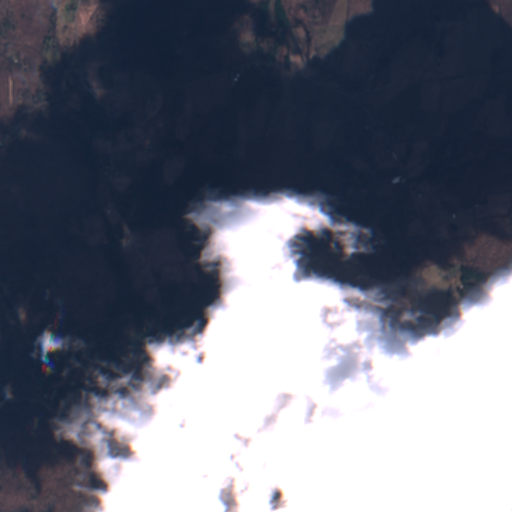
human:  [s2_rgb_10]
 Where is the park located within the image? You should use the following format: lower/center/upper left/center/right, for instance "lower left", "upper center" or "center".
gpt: The park is located in the lower right of the image.
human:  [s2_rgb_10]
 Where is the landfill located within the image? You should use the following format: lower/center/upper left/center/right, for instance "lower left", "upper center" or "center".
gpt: There is no landfill in the image.